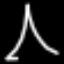
Label: The Eiffel Tower